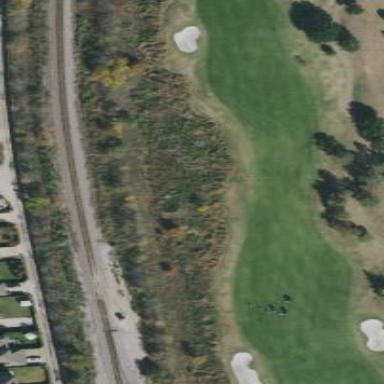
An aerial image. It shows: Golf fairway in the image.